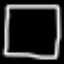
Label: square